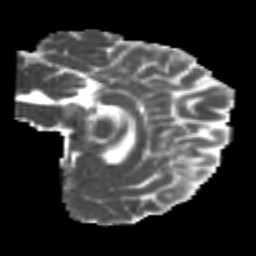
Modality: MD
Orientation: sagittal
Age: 22
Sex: female
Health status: healthy
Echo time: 0.074 s